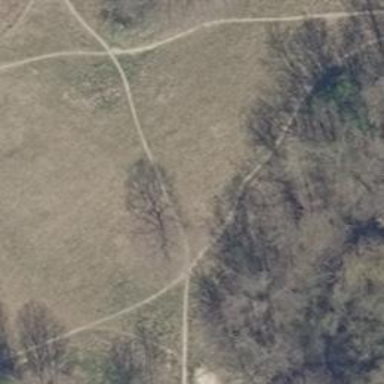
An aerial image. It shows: Dirt path.